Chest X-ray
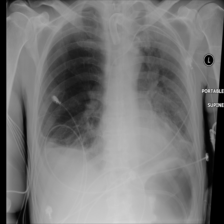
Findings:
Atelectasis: positive
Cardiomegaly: negative
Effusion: positive
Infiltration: negative
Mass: negative
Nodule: negative
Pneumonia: negative
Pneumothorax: negative
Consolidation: negative
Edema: negative
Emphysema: negative
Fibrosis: negative
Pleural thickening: negative
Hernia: negative